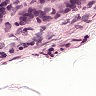
Metastatic tissue present: yes